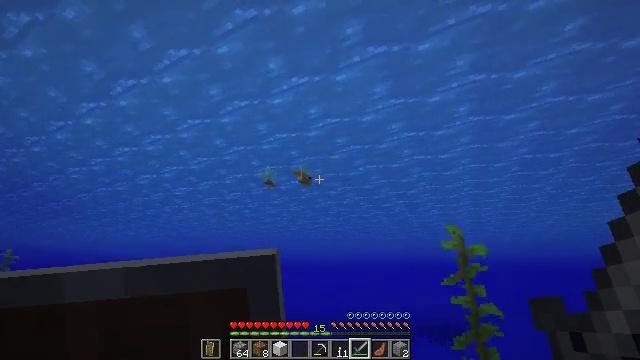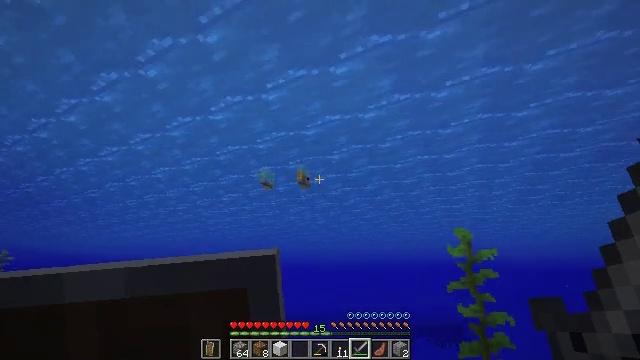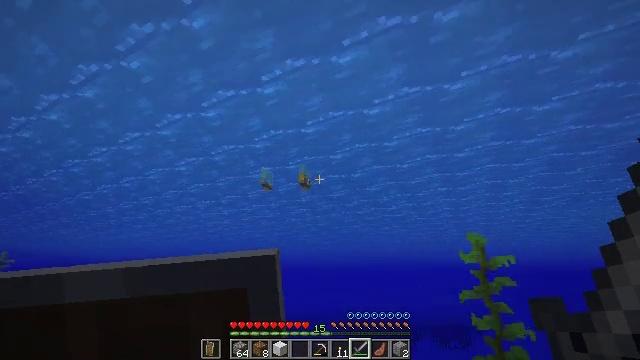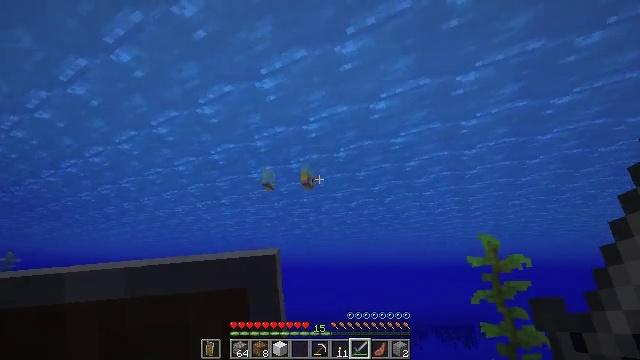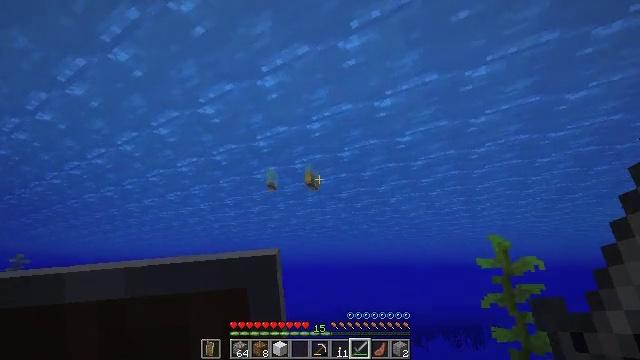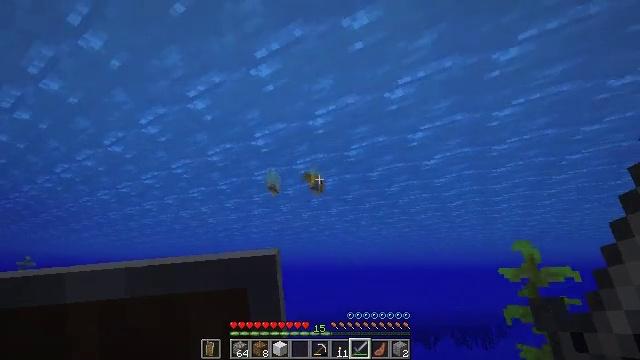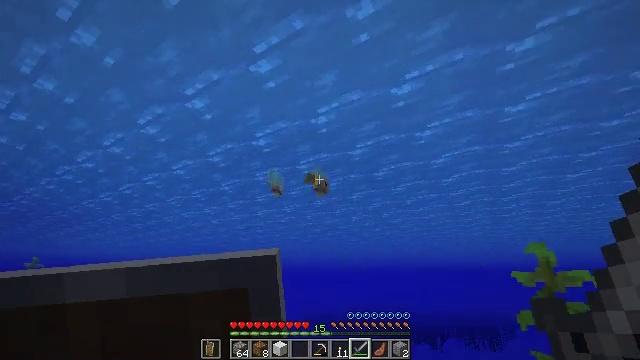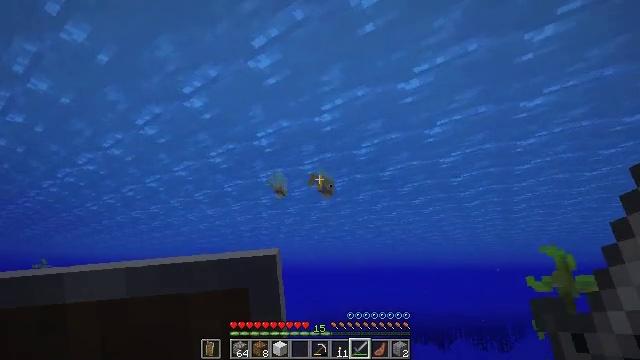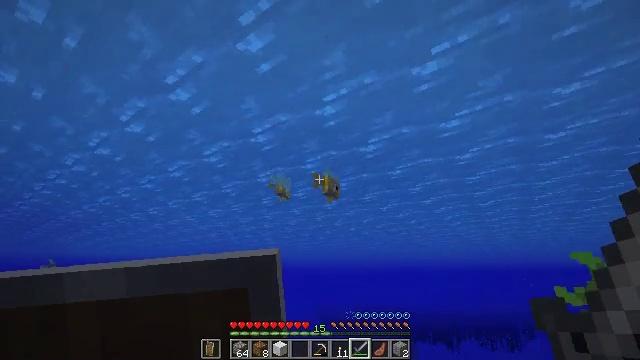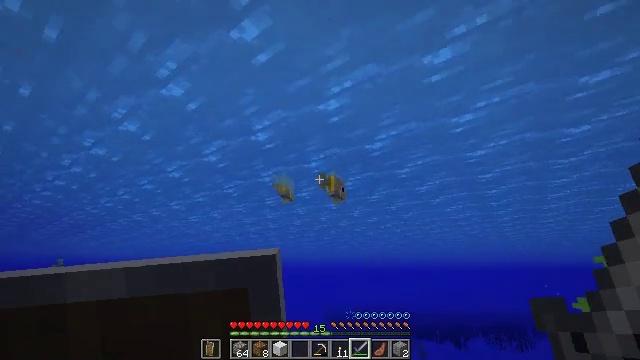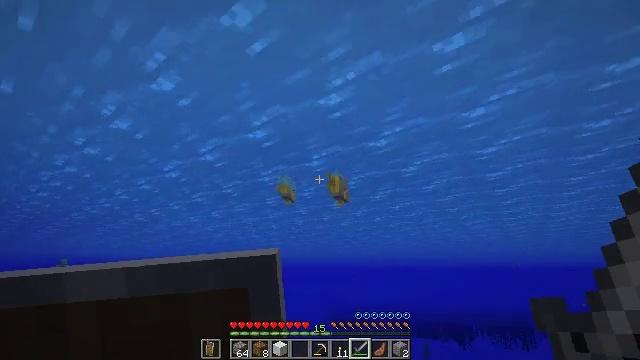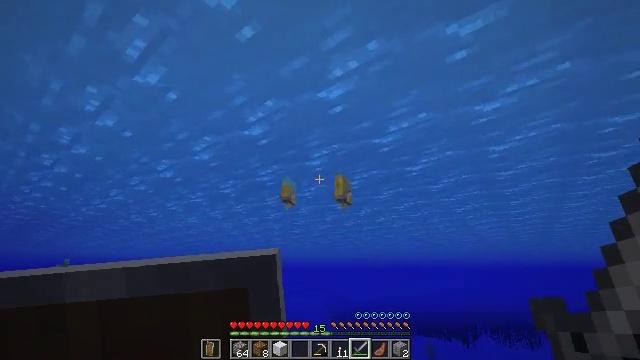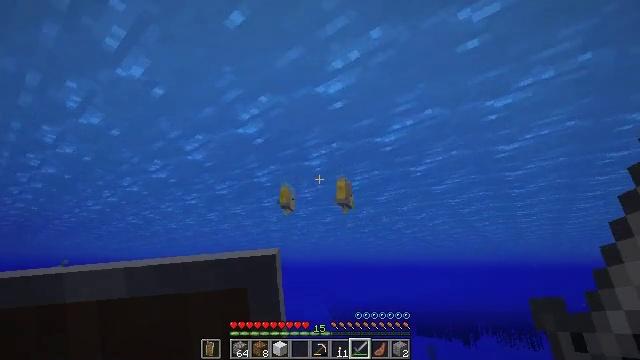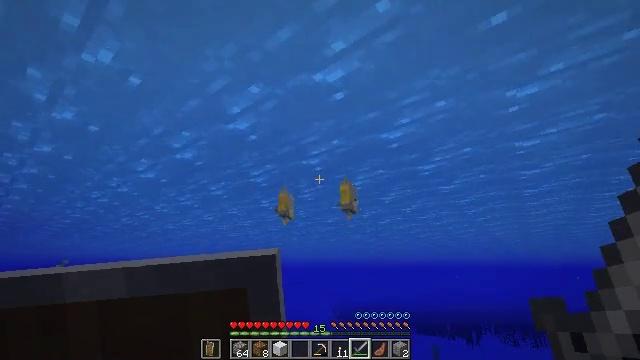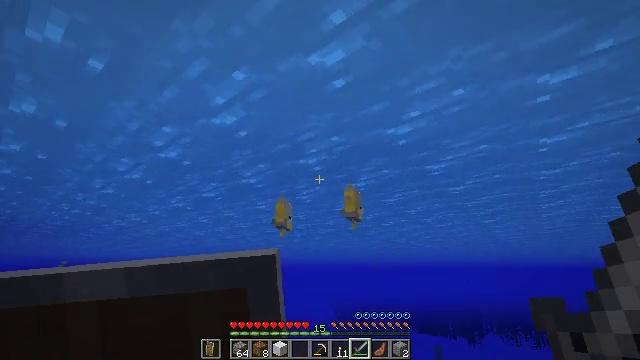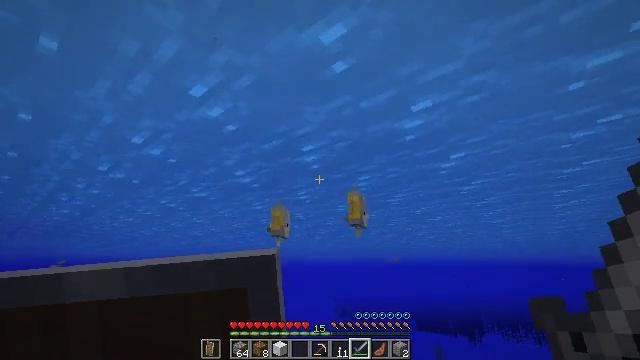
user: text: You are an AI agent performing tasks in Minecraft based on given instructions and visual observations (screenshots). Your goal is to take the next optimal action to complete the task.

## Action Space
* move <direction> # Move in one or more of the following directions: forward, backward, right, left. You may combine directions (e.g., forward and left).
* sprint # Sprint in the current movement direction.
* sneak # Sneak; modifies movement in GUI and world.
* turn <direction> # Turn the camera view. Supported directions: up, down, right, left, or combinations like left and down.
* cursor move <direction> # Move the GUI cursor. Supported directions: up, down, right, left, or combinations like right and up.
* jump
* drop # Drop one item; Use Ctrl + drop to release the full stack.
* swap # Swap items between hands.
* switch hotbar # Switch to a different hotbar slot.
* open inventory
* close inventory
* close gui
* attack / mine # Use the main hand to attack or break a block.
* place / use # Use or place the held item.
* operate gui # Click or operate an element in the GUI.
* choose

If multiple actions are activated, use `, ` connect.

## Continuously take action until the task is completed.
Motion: motion action
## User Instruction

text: Kill mobs in the water.
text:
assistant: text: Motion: move forward
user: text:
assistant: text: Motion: move forward
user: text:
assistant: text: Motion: move forward
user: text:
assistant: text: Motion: move forward, turn left
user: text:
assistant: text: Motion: move forward, turn left
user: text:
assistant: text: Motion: move forward, turn left
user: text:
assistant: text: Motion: move forward, turn left
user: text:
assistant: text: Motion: move forward, turn left
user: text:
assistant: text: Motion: move forward, turn left
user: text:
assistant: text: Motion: move forward
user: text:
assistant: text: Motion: move forward
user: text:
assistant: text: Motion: move forward
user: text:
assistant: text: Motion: move forward
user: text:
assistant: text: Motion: move forward
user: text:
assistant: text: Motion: move forward
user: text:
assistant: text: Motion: move forward, turn down
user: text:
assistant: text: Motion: move forward, turn right
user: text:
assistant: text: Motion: move forward, turn right and down
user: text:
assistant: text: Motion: move forward, turn right and down
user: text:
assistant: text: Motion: move forward, turn right and down
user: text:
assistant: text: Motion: move forward, turn right and down
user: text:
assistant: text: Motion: move forward, turn right and down
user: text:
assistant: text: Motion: move forward, turn right and down
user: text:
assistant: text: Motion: move forward, turn right and down
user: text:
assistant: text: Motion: move forward, turn right and down
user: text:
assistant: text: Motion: turn down
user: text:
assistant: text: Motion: turn down
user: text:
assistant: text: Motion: turn down
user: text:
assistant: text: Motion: turn right and down
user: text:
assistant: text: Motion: turn right and down